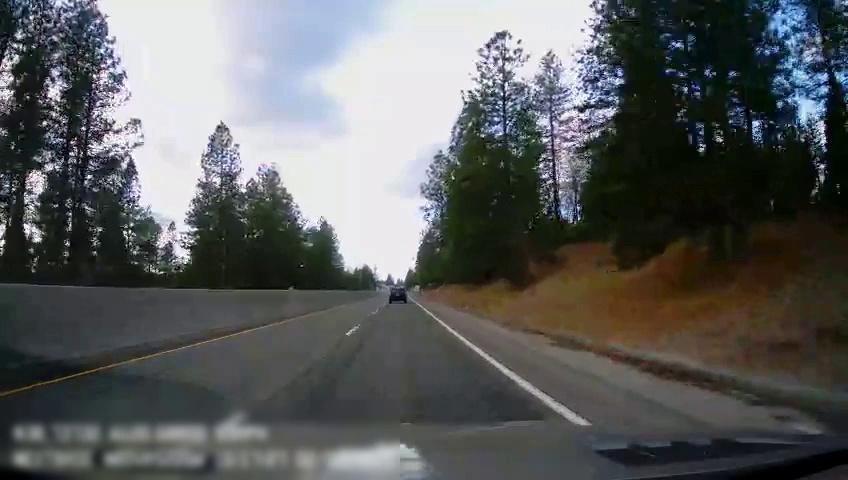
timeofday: Day
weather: Cloudy
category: Drivable Space
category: Vehicles | SUV
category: Lanes | Alternate Lane
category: Lanes | Current Lane
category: Lanes | Current Lane